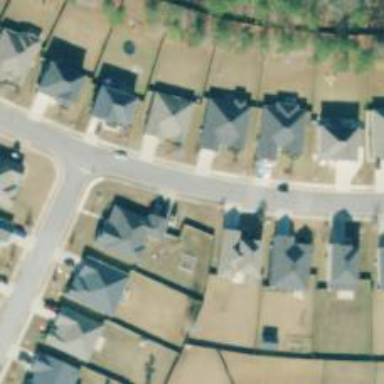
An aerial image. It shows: Residential road.